Question: I have implemented a Radio Button Group with three Radio Buttons. If I want to click on one Button to activate them, I have to click two times. The first time it only selects the box:

and the second time it selects the Radio Button.
Does anyone know an answer?
'''
<VBox class="vbox_padding">
<Label text="Graph" class="sapUiSmallMarginTop labelStyle" design="Bold"/>
<RadioButton class="buttonPosition" id="rad_btn-1" groupName="column-group2" text="Number of User" selected="true"/>
<RadioButton class="buttonPosition" id="rad_btn-2" groupName="column-group2" text="New Users"/>
<RadioButton class="buttonPosition bottomButtonStyle" id="rad_btn-3" groupName="column-group2" text="Both"/>
</VBox>
'''
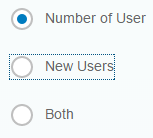
Answer: It's a bug in SAPUI5.
As you said the bug is reproducable at <URL> which runs SAPUI5 version 1.32.10 at the moment.
If you try <URL> running OpenUI5 version 1.34.6 it works nicely.
In the <URL> you find this entry for version 1.34.3:
sap.m.RadioButton: Fixes an issue with clicking two times on a button to select it
As a workaround you could try to add the following css:
'''
.sapMRb:focus:before {
pointer-events: none;
}
'''